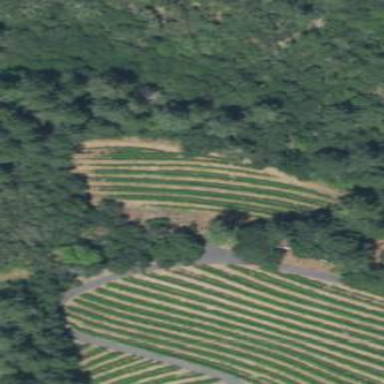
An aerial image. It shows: Vineyard with wine grapes as the main crop.